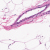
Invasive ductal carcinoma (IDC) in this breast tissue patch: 0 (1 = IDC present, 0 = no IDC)